Question: I have a string '1,2,3,4,5,6,', i want the result in array like :
'''
1
2
3
4
5
'''
I have tried it using function and also done by convertingit to the xml.
I have a query:
'''
with cte1 (str1,str2) AS
(
SELECT SUBSTRING('1,2,3,4,5,6,',1,1) X,
SUBSTRING('1,2,3,4,5,6,',CHARINDEX(',','1,2,3,4,5,6,,') +1,LEN('1,2,3,4,5,6,')-2) Y
UNION all
SELECT SUBSTRING(str2,1,1) X ,SUBSTRING(str2,CHARINDEX(',',str2)+1,LEN(str2)-2) Y
FROM CTE1
WHERE SUBSTRING(str2,CHARINDEX(',',str2)+0,1) <> ' ' )
SELECT str1 FROM CTE1;
'''
which gives the result as expected.
but if i am changing the string it gives random reults like :
'''
with cte1 (str1,str2) AS
(
SELECT SUBSTRING('24,78,45,56,',1,1) X,
SUBSTRING('24,78,45,56,',CHARINDEX(',','24,78,45,56,') +1,LEN('24,78,45,56,')-2) Y
UNION all
SELECT SUBSTRING(str2,1,1) X ,SUBSTRING(str2,CHARINDEX(',',str2)+1,LEN(str2)-2) Y
FROM CTE1
WHERE SUBSTRING(str2,CHARINDEX(',',str2)+0,1) <> ' ' )
SELECT str1 FROM CTE1;
'''
result :
'''
2
7
4
5
'''

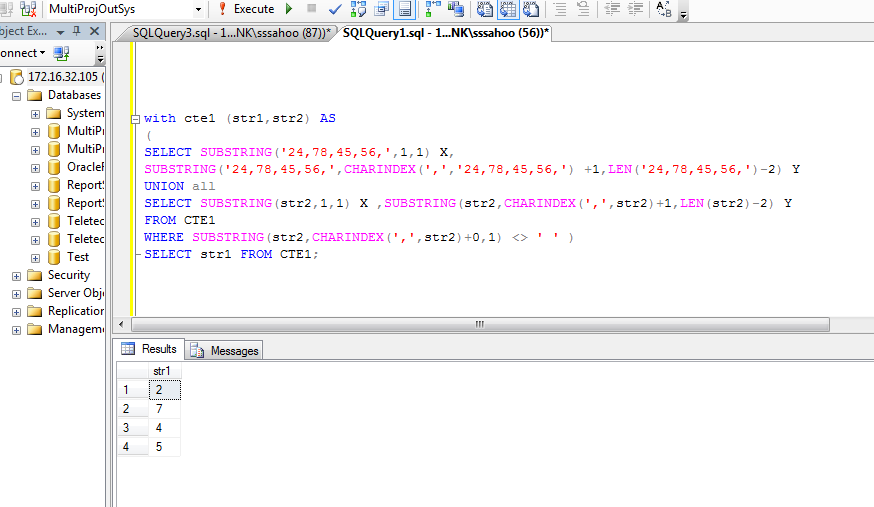
Answer: This will work only when string is like ''12,34,45,56....''i.e string contains two digit comm separated values
'''
with cte1 (str1,str2) AS
(
SELECT SUBSTRING('24,78,45,56,',1,2) X,
SUBSTRING('24,78,45,56,',CHARINDEX(',','24,78,45,56,') +1,LEN('24,78,45,56,')-2) Y
UNION all
SELECT SUBSTRING(str2,1,2) X ,SUBSTRING(str2,CHARINDEX(',',str2)+1,LEN(str2)-2) Y
FROM CTE1
WHERE SUBSTRING(str2,CHARINDEX(',',str2)+0,2) <> ' ' )
SELECT str1 FROM CTE1;
'''
You should go with generic solution by creating on user define function which accepts comma separated string and give table value for this string
Function definition like this
'''
CREATE FUNCTION SplitItem( @ItemIDs VARCHAR(MAX))
RETURNS @ItemTable TABLE ( Item VARCHAR(200) )
AS
BEGIN
DECLARE @Item VARCHAR(200)
DECLARE @Index INT
WHILE LEN(@ItemIDs) <> 0
BEGIN
SET @Index = PATINDEX('%,%', @ItemIDs)
IF @Index > 0
BEGIN
SET @Item = SUBSTRING(@ItemIDs, 1, @Index - 1)
SET @ItemIDs = RIGHT(@ItemIDs, LEN(@ItemIDs) - @Index)
INSERT INTO @ItemTable
VALUES ( @Item )
END
ELSE
BEGIN
BREAK
END
END
SET @Item = @ItemIDs
INSERT INTO @ItemTable
VALUES ( @Item )
RETURN
END
'''
And Use this function like this
'''
SELECT Item
FROM SplitItem('1,2,3,44,55,66,77')
'''
This will gives output like this
'1 2 3 44 55 66 77'